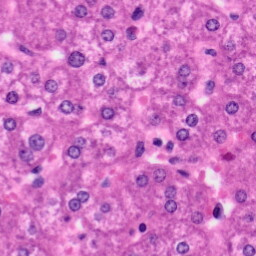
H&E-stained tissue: Liver